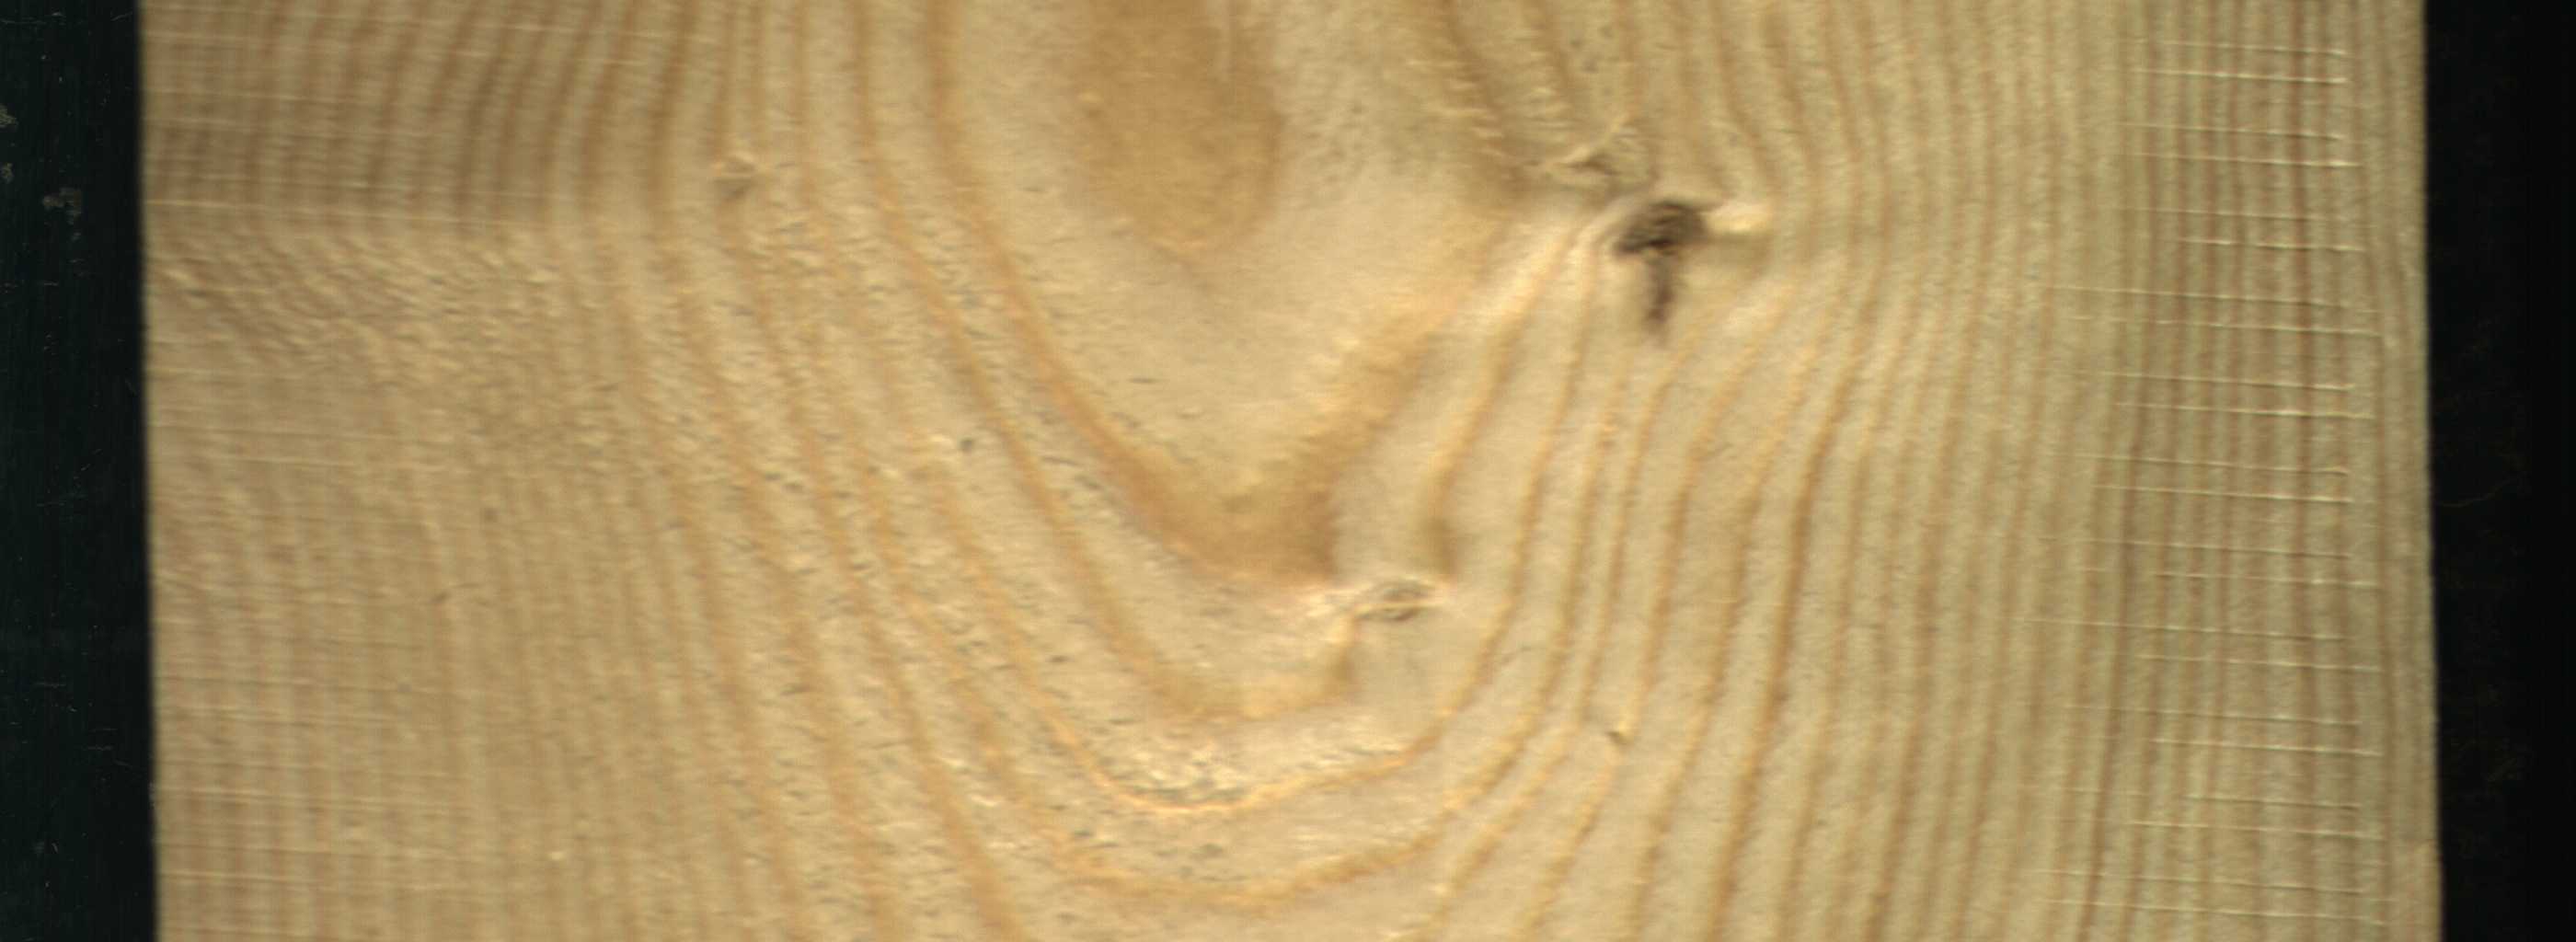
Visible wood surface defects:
Dead_Knot